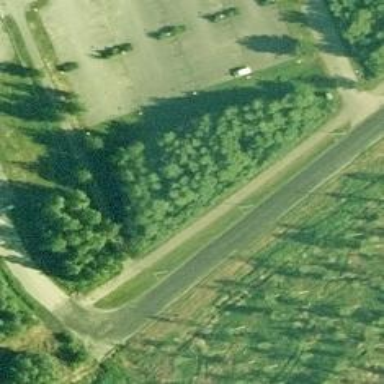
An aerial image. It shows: Cycleway.